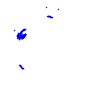
Particle: pion